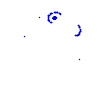
Particle: pion